Field crop: tomato
Growth stage: 1
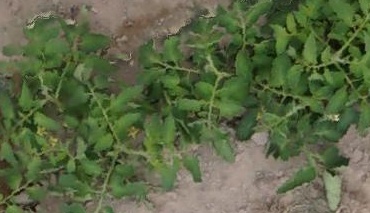
Species: tomato